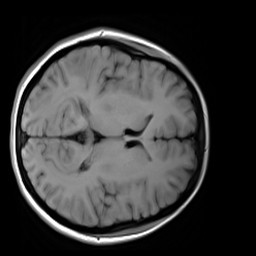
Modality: T1w
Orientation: axial
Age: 23
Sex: female
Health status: healthy
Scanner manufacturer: siemens
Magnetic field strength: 3 T
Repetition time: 4.1 s
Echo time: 0.0085 s